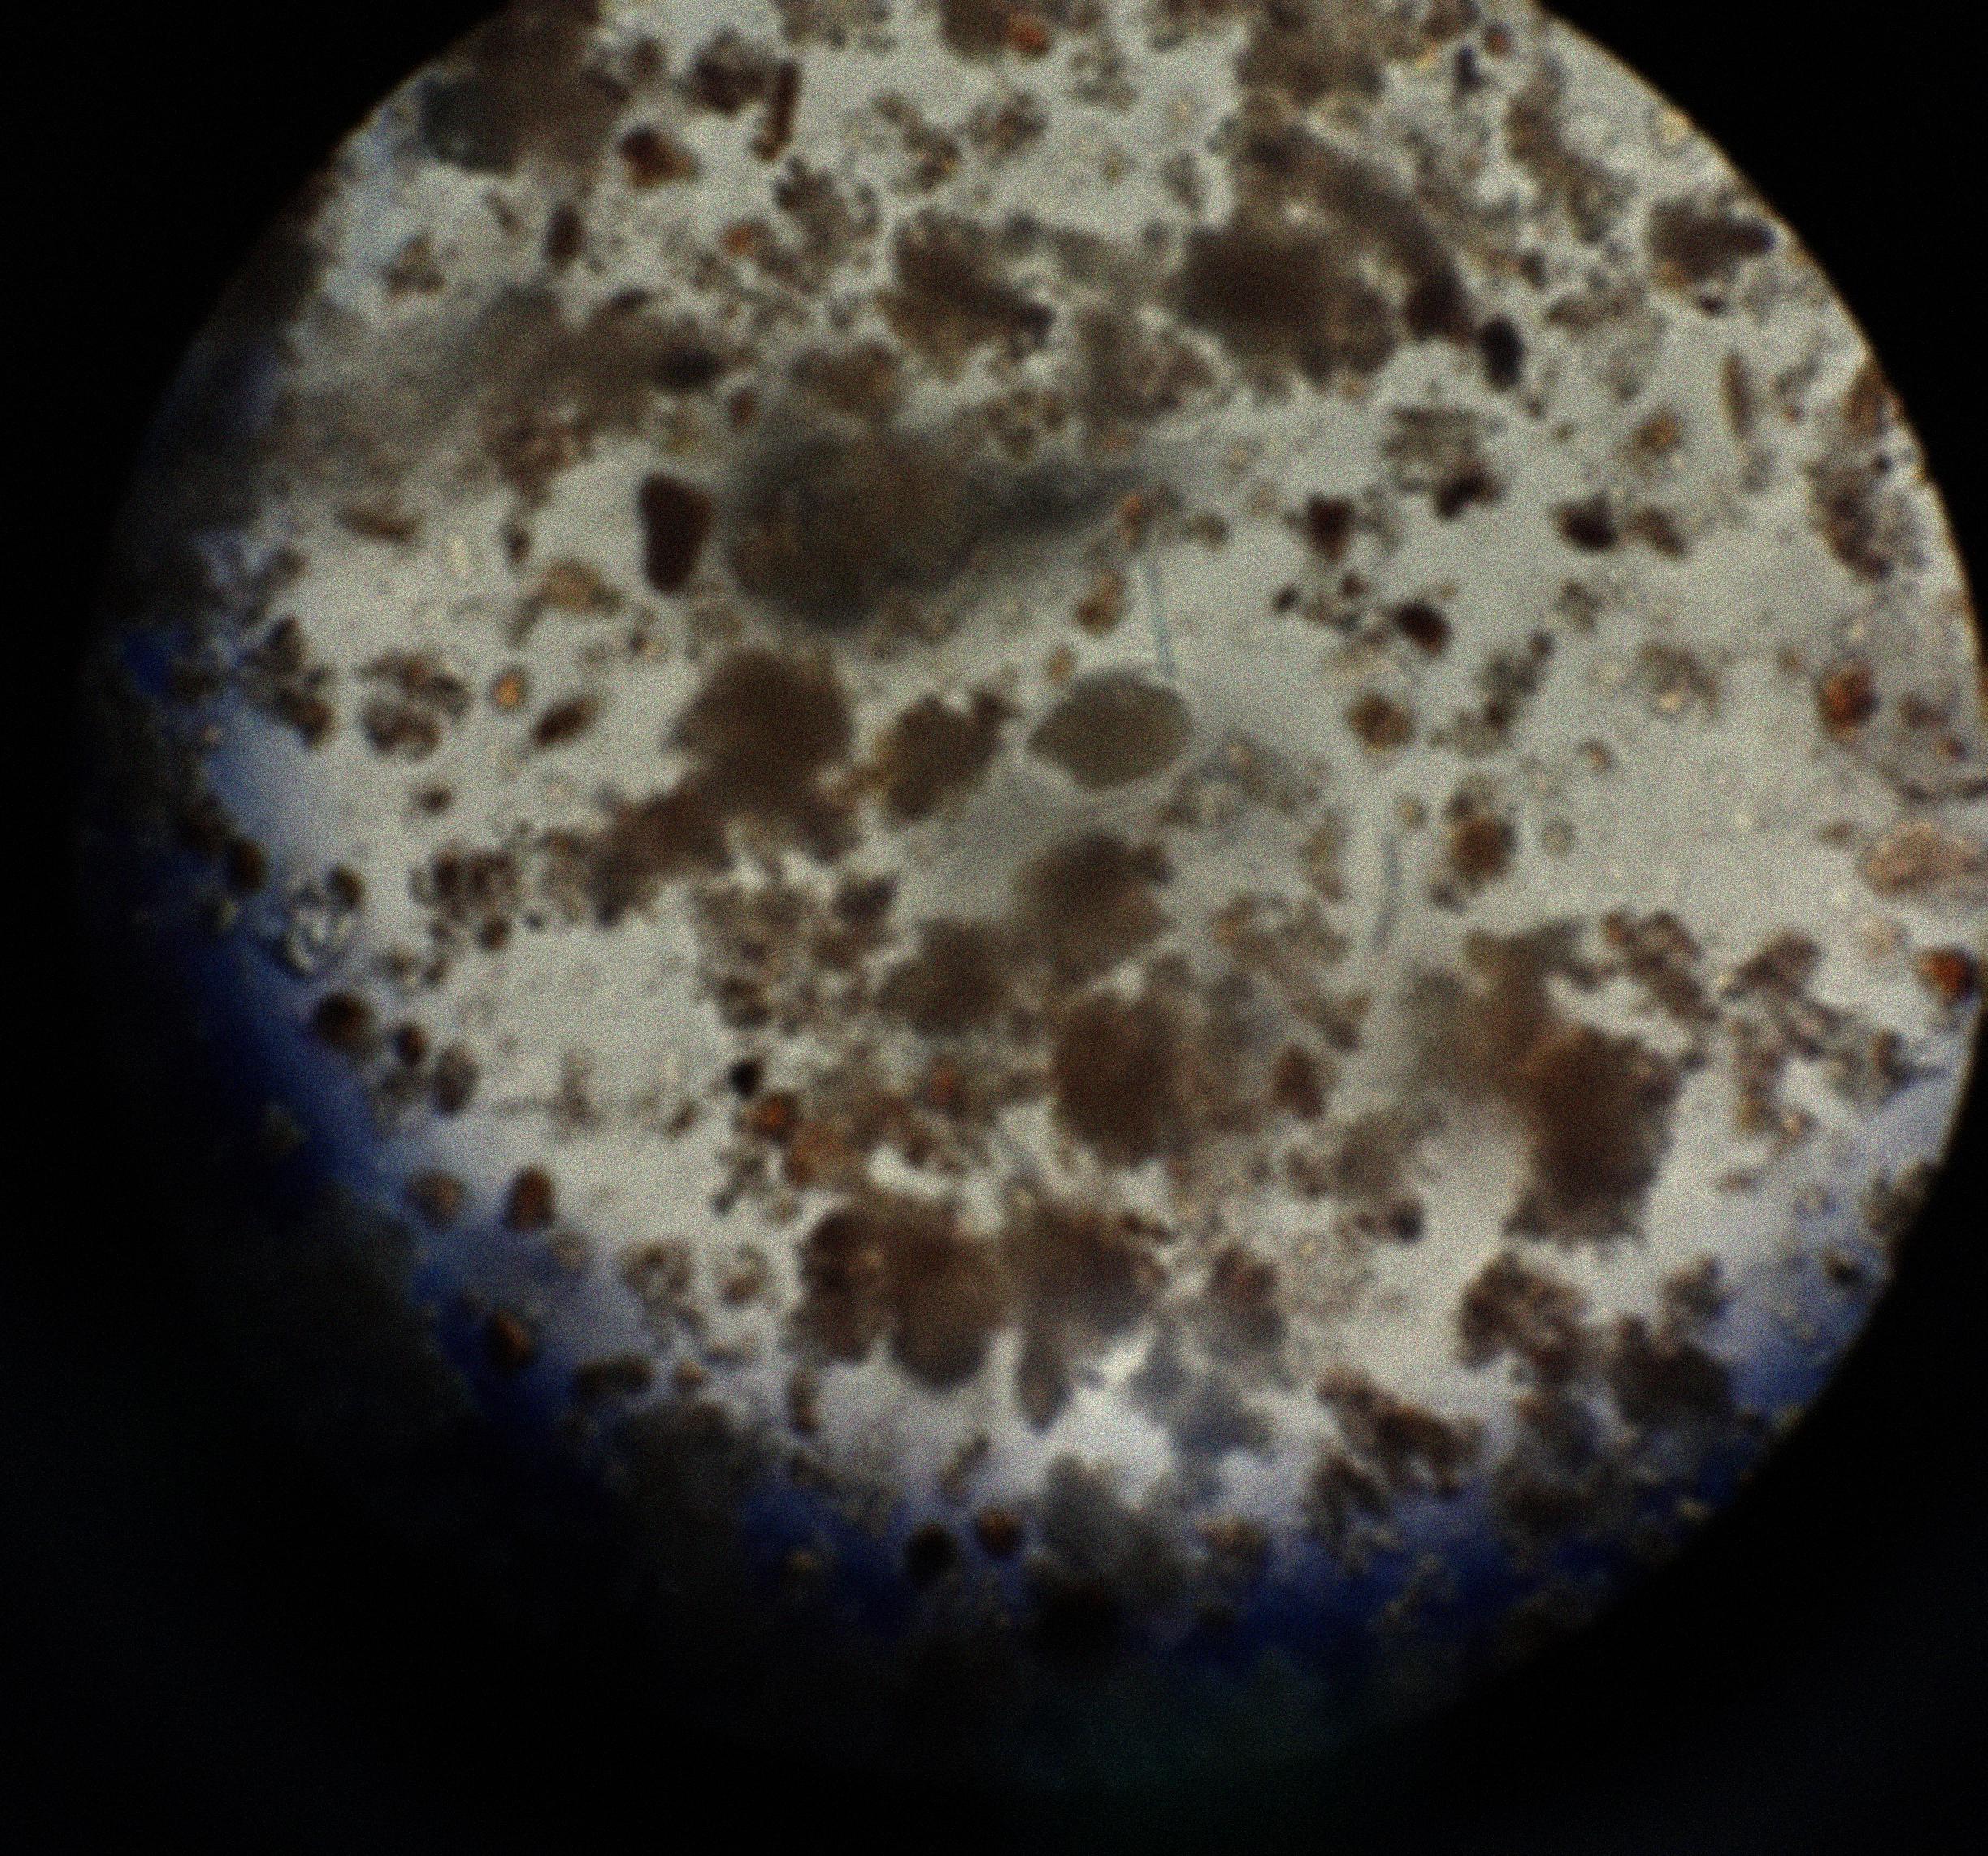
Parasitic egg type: Hookworm egg